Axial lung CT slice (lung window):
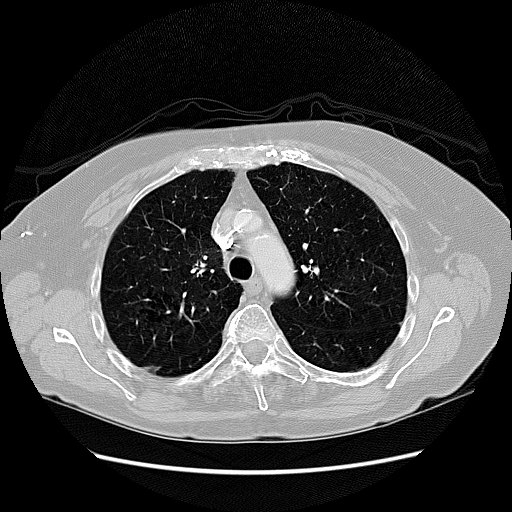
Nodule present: no